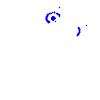
Particle: proton